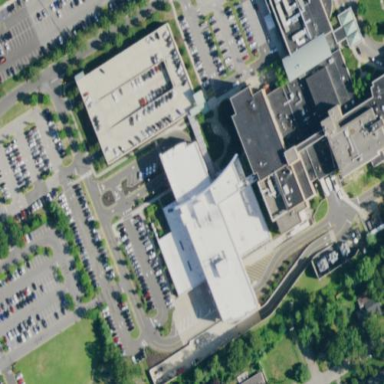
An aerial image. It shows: Hospital providing healthcare services.